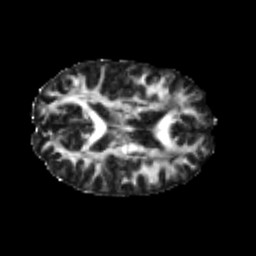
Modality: FA
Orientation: axial
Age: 22
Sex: male
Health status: healthy
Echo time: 0.074 s